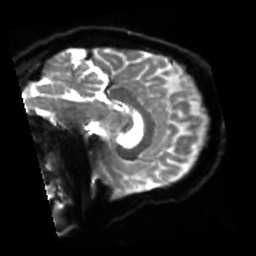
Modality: sbref
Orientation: sagittal
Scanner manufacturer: siemens
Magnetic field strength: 3 T
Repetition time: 4 s
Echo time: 0.0594 s